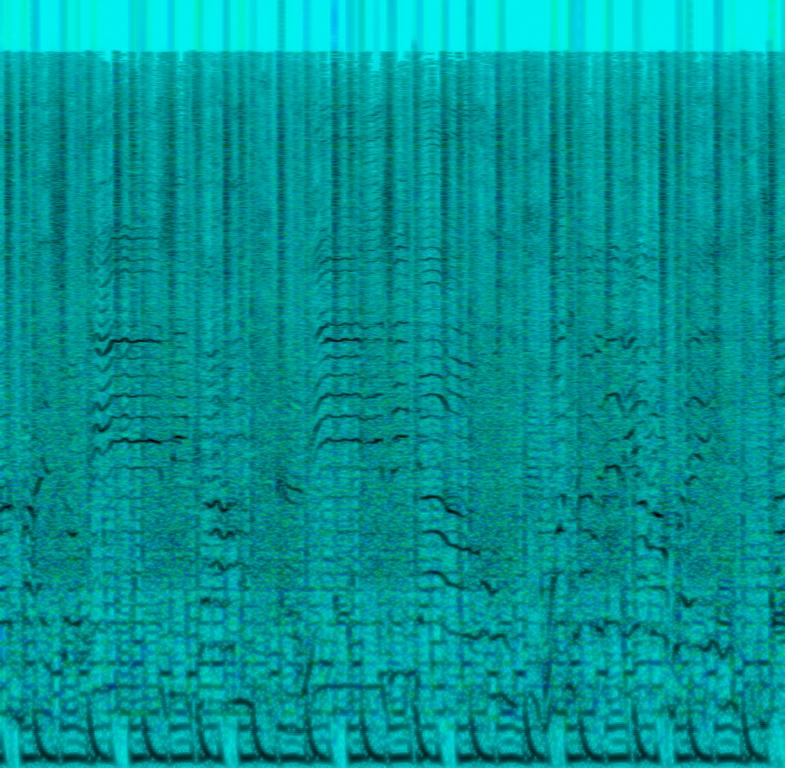
A dark, sexy techno or acid house beat; with a repetitive synthesizer sequence with a squelchy resonant filter. The kick pattern is four on the floor with swung hi-hats and a syncopated synth bass. There is a big clap on the backbeat with a long reverb tail. The tempo is medium and the singer is male, singing in a high chest voice.